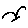
Label: bird